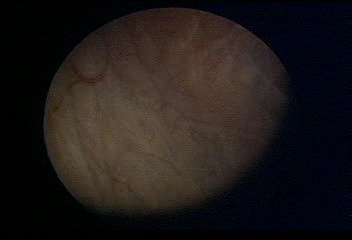
Modality: WLC
Class: Normal mucosa
Bladder cancer association: No